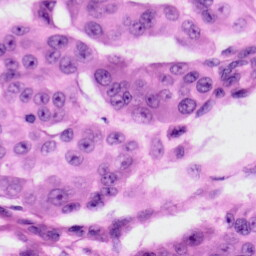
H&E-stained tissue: Skin